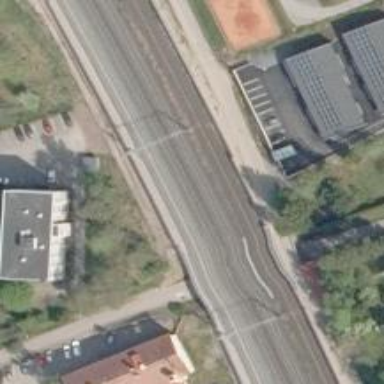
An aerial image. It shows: Bridge with continuous railway tracks that are electrified through contact line.